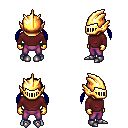
a pixel art fantasy rpg character, male body template, dark elf, purple skin, maroon long-sleeve shirt, magenta pants, blue twin-tailed hairstyle, gold helm, gold gloves, metal boots, four views (front, back, left, right), 2x2 character sprite sheet, small pixel art, hard edges, no anti-aliasing